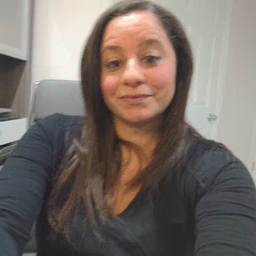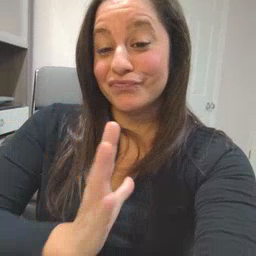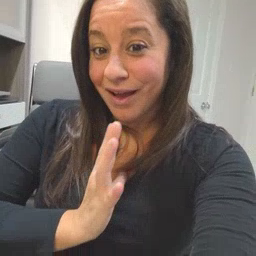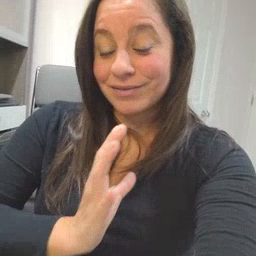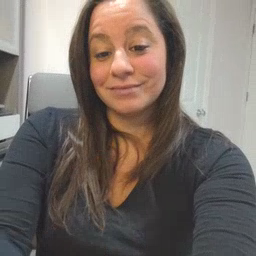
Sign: fine